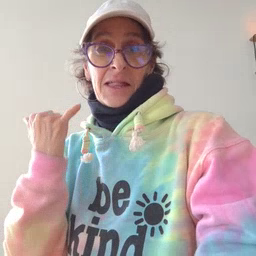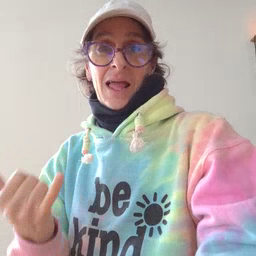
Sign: now